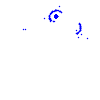
Particle: proton